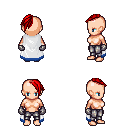
a pixel art fantasy rpg character, female body template, human, light skin, white trimmed cape, metal pants, red long mohawk hairstyle, metal gloves, four views (front, back, left, right), 2x2 character sprite sheet, small pixel art, hard edges, no anti-aliasing